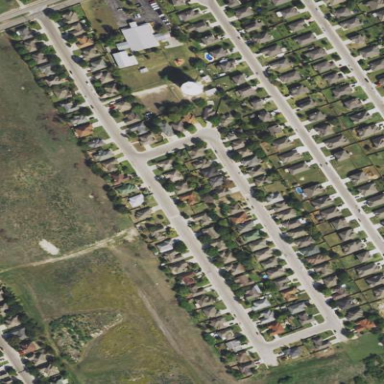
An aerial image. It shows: Residential area in subdivision.